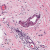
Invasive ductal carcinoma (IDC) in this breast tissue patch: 0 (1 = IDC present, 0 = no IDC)